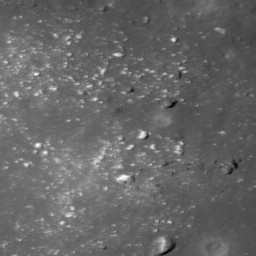
Host type: background_regolith
Lunar coordinates: latitude nan, longitude nan